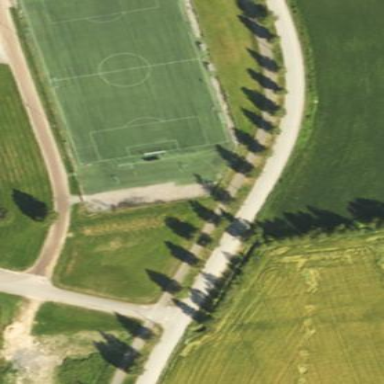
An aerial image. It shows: Soccer pitch for outdoor sports and leisure activities.